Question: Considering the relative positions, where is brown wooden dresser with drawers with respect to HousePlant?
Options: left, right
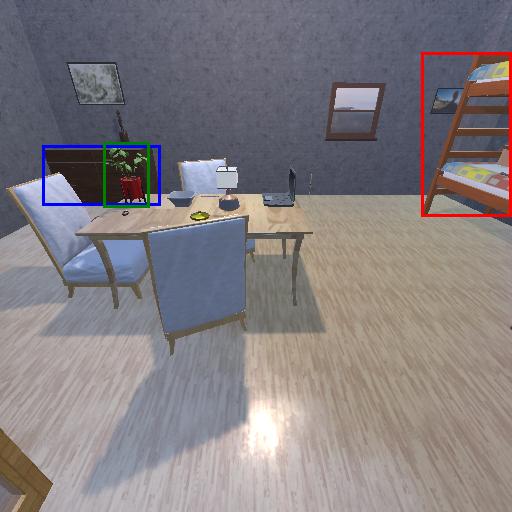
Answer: left